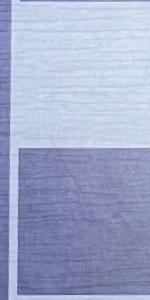
Label: Empty